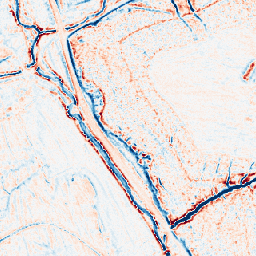
Category: edge_preserving
Decomposition family: bilateral
Decomposition parameters: d: 9
sigma_color: 75
sigma_space: 150
Upsampling method: nearest
Upsampling parameters: scale: 8
Upsampling scale: 8